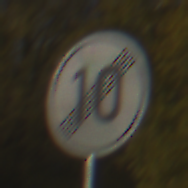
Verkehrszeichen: EndeGeschwindigkeit10
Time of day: SunriseSunset
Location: Outdoor (Urban)
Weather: PartlyCloudy
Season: Autumn
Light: Natural